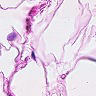
Metastatic tissue present: no